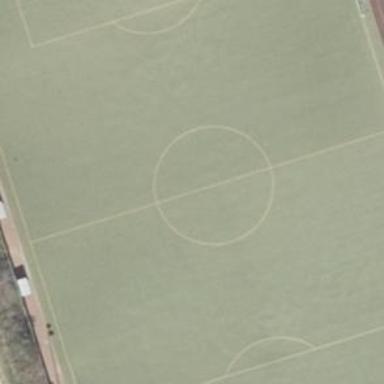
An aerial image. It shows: Soccer pitch with artificial turf for leisure sports activities.